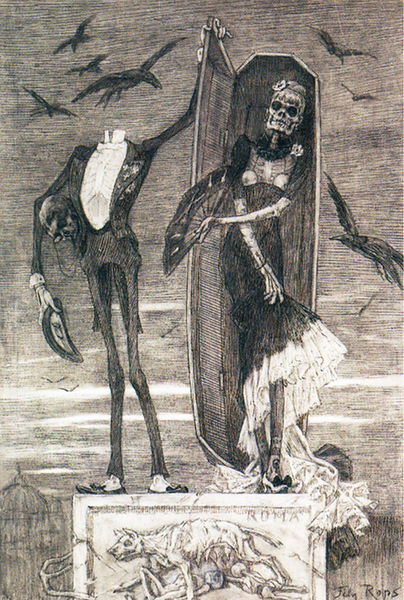
Titel: Das größte Laster
Künstler: Fernand Khnopff
Institution: Brüssel, Musées royaux des Beaux-Arts de Belgique
Schlagwörter: dunkel, kopf, mann, wolf, frau, hut, kleid, zeichnung, hund, fächer, rock, tanz, anzug, leiche, schädel, sockel, tod, tot, ast, vögel, wind, düster, schuhe, graphik, kuppel, karikatur, rüschen, vergänglichkeit, druck, druckgraphik, schraffur, radierung, stich, rom, skelett, totenkopf, sarg, grab, gruselig, frrau, smoking, krähen, raben, kopflos, gerippe, skellett, rops, roma, grabstein, remus, romulus und remus, wölfin, sargdeckel, makaber, schwar weiß, lupa, vügel, fehlender kopf, ropf, rumulus